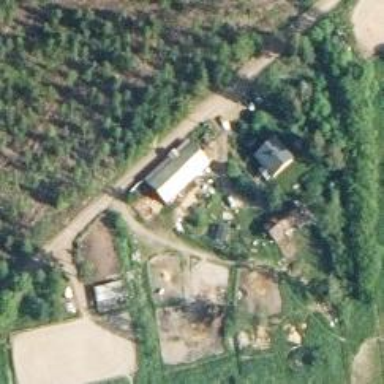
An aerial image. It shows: Farmyard area.